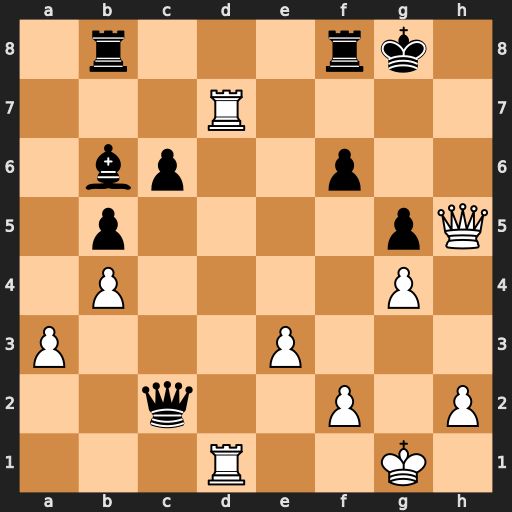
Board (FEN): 1r3rk1/3R4/1bp2p2/1p4pQ/1P4P1/P3P3/2q2P1P/3R2K1
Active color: w
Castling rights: -
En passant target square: -
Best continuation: R1d3 Qxd3 Rxd3